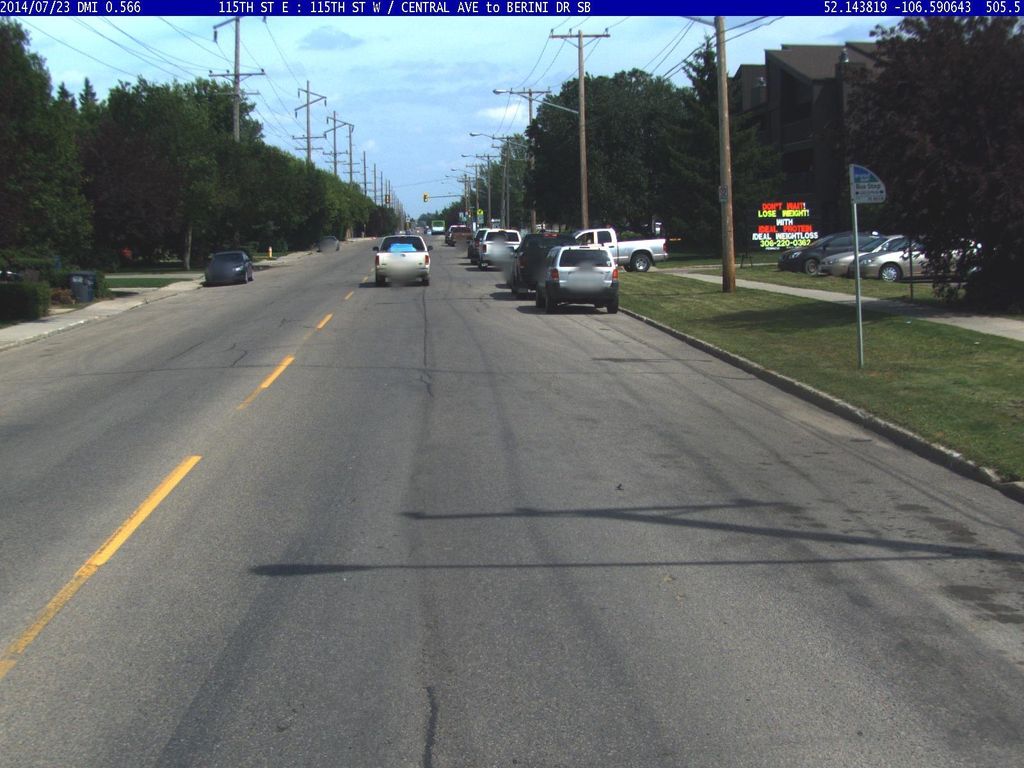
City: saskatoon